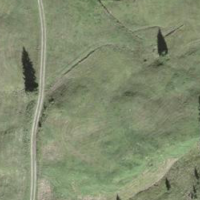
EUNIS habitat code: 43
Species observed at this site:
Cirsium palustre